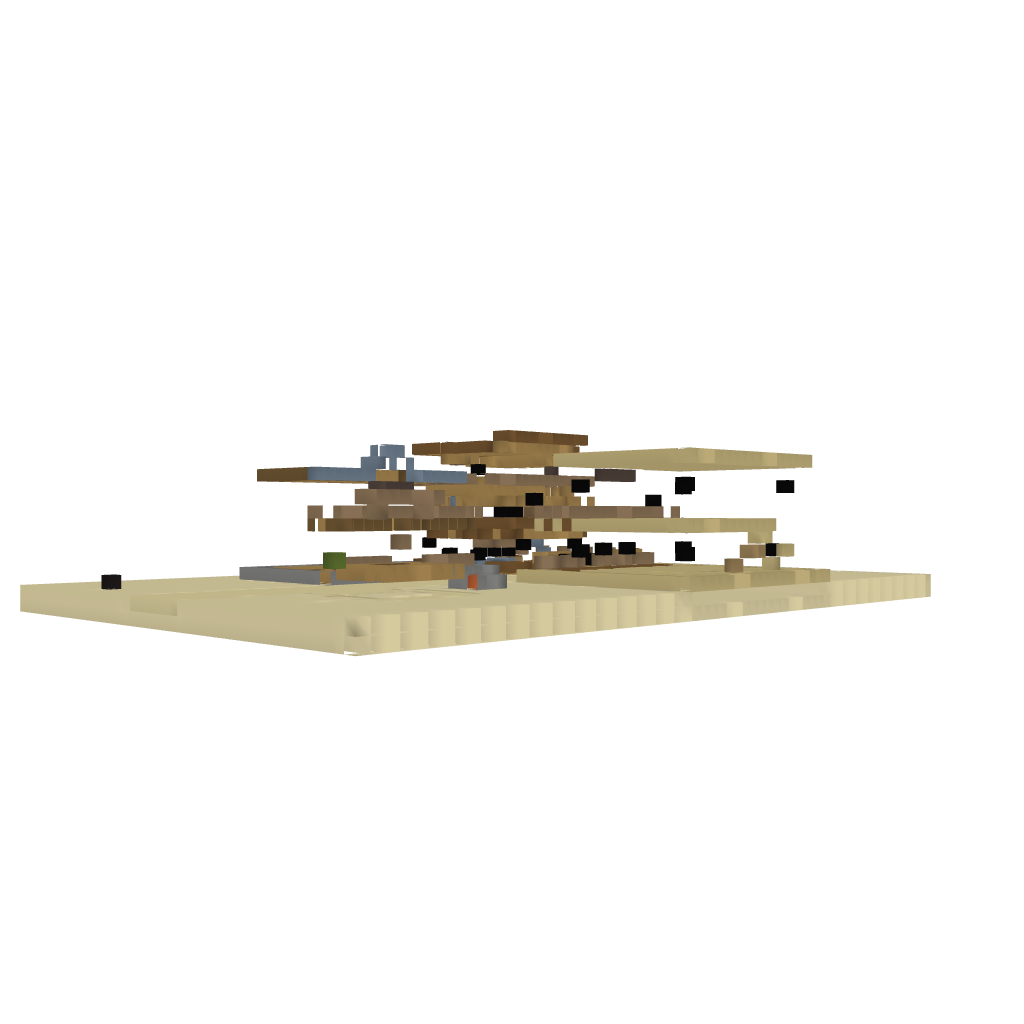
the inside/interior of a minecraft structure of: Far west Town